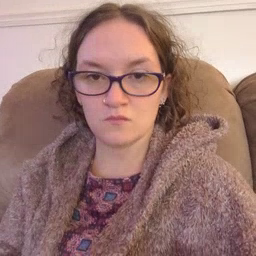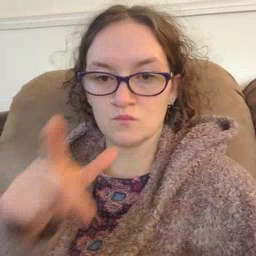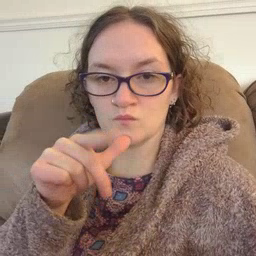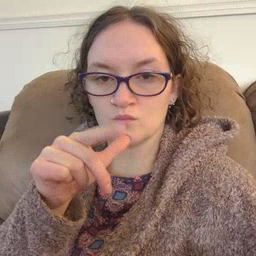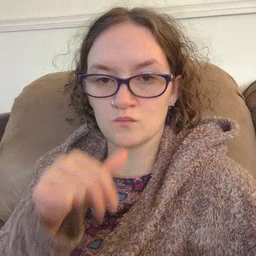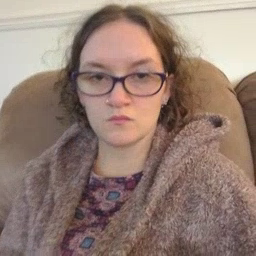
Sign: who